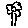
Label: flower